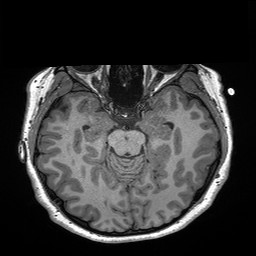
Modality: T1w
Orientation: coronal
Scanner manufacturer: siemens
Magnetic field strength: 3 T
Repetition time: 2.3 s
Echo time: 0.00298 s